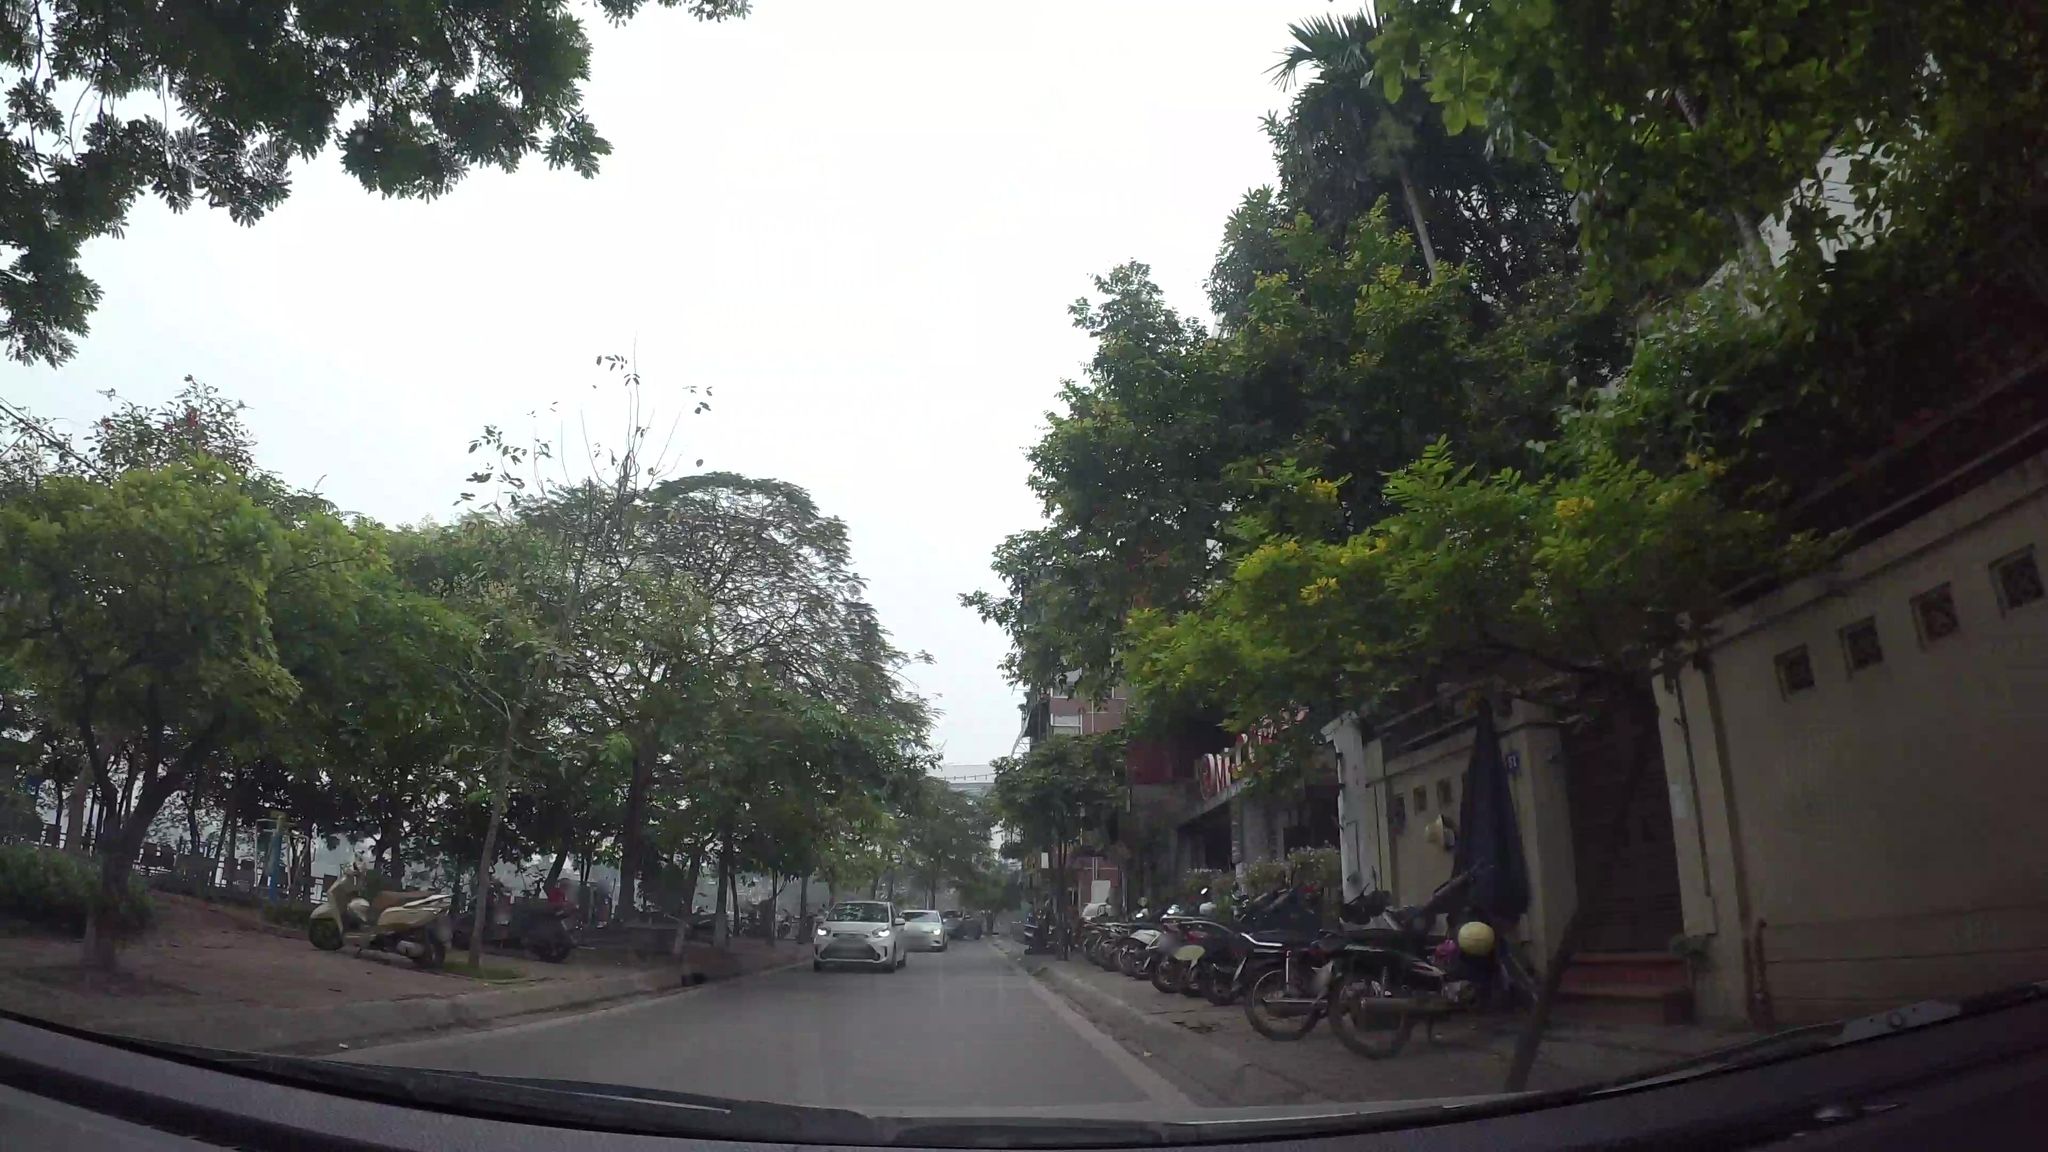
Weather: clear
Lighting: day
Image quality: good
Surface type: driving surface
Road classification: residential
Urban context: urban centre
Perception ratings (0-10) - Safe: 3.36, Lively: 9.24, Beautiful: 6.81, Boring: 0.62, Depressing: 4.07, Wealthy: 4.58